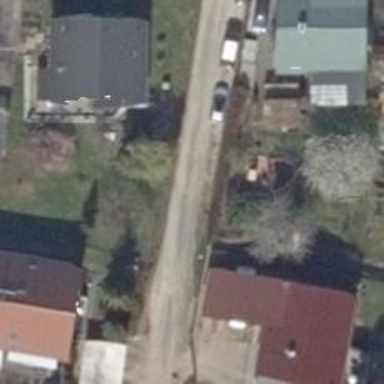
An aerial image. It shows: Residential road.